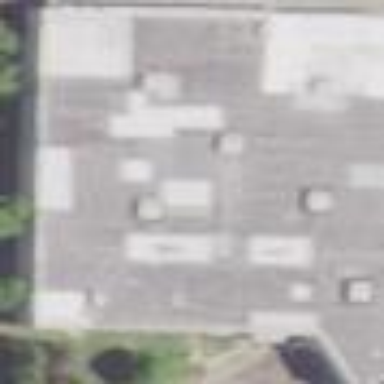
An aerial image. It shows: Building.